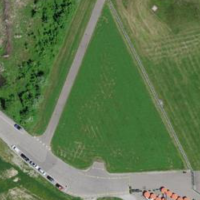
EUNIS habitat code: 25
Species observed at this site:
Chenopodium album